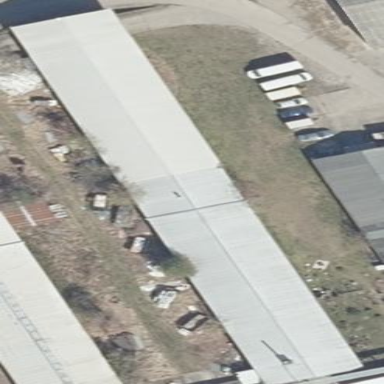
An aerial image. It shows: Stable building.